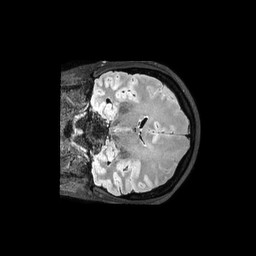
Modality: FLAIR
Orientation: coronal
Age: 37
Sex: female
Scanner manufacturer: philips
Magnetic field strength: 3 T
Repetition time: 4.8 s
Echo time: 0.34 s